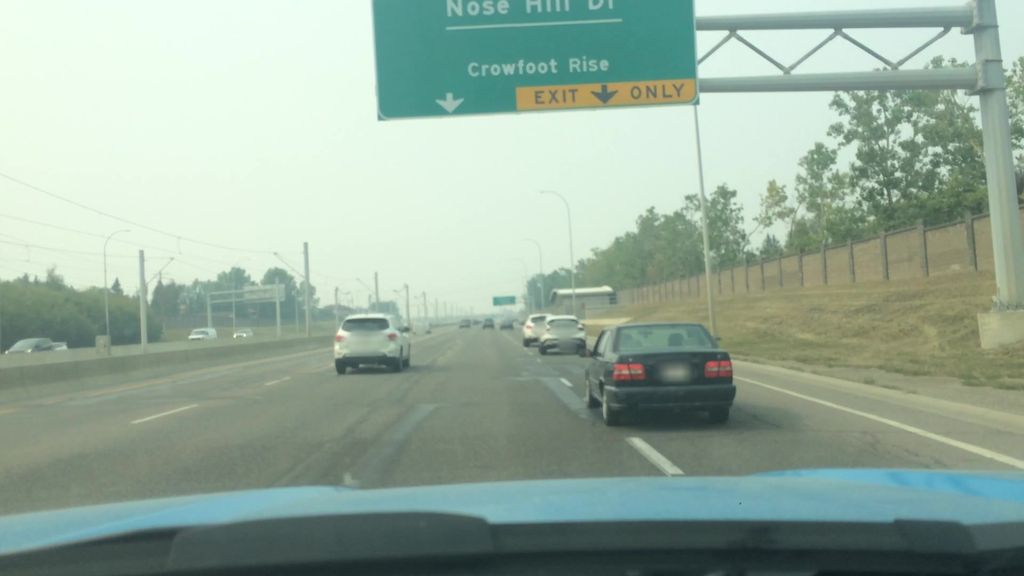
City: calgary